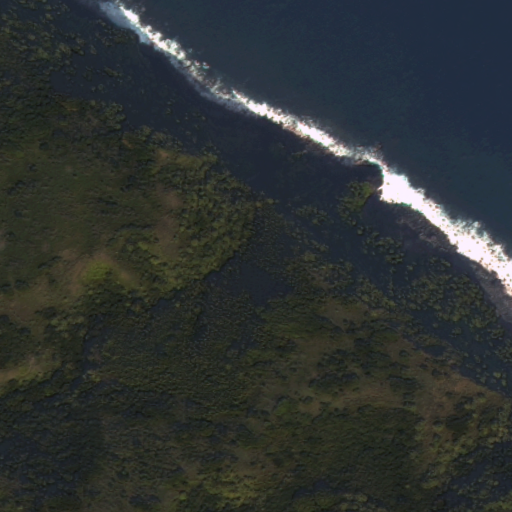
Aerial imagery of valley in Hawaii named Ka‘aiea Gulch containing only unknown